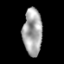
Tissue: lung
Cell type: Myeloid cells
Senescence score: 0.1827
Nuclear area (px): 872
Mean DAPI intensity: 166.38